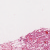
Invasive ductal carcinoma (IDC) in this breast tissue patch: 0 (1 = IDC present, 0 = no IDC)